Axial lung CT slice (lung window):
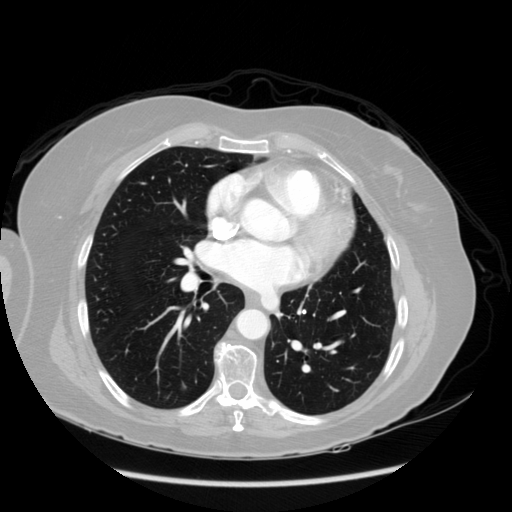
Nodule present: no